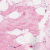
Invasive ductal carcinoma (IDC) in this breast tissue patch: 0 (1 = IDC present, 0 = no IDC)